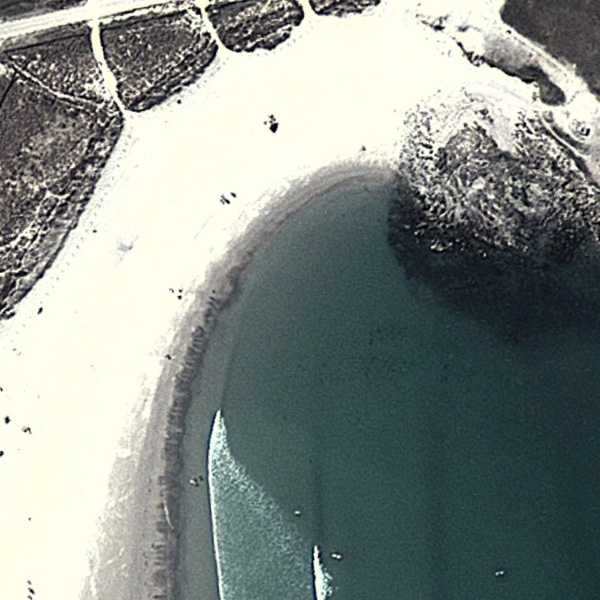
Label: Beach